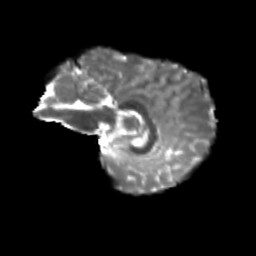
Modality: T2w
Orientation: sagittal
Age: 10
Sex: male
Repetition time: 9.512 s
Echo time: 0.089 s